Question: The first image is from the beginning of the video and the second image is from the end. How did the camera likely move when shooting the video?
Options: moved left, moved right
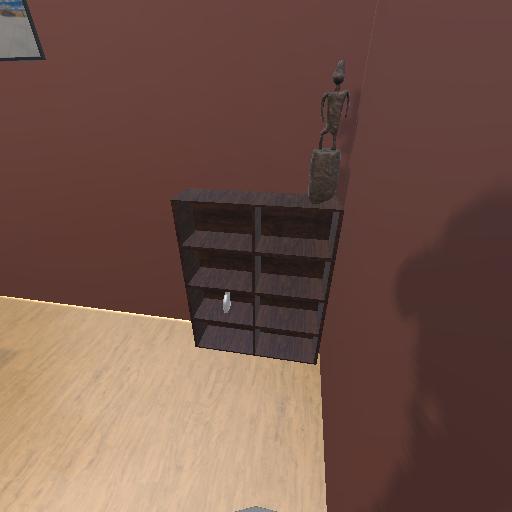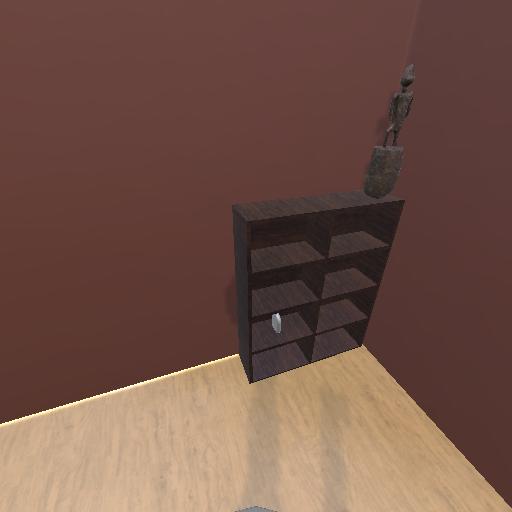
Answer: moved left